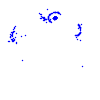
Particle: electron